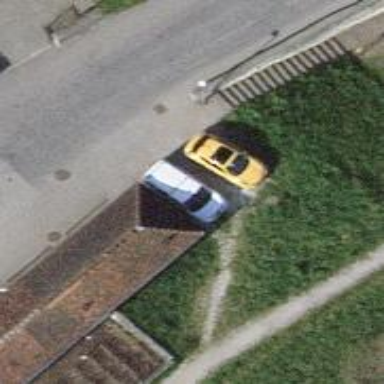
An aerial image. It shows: Car sharing facility.